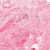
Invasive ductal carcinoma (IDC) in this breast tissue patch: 0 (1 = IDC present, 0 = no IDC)